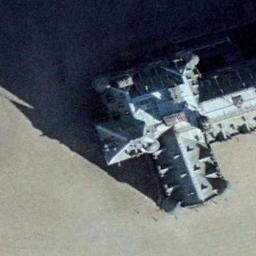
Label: church